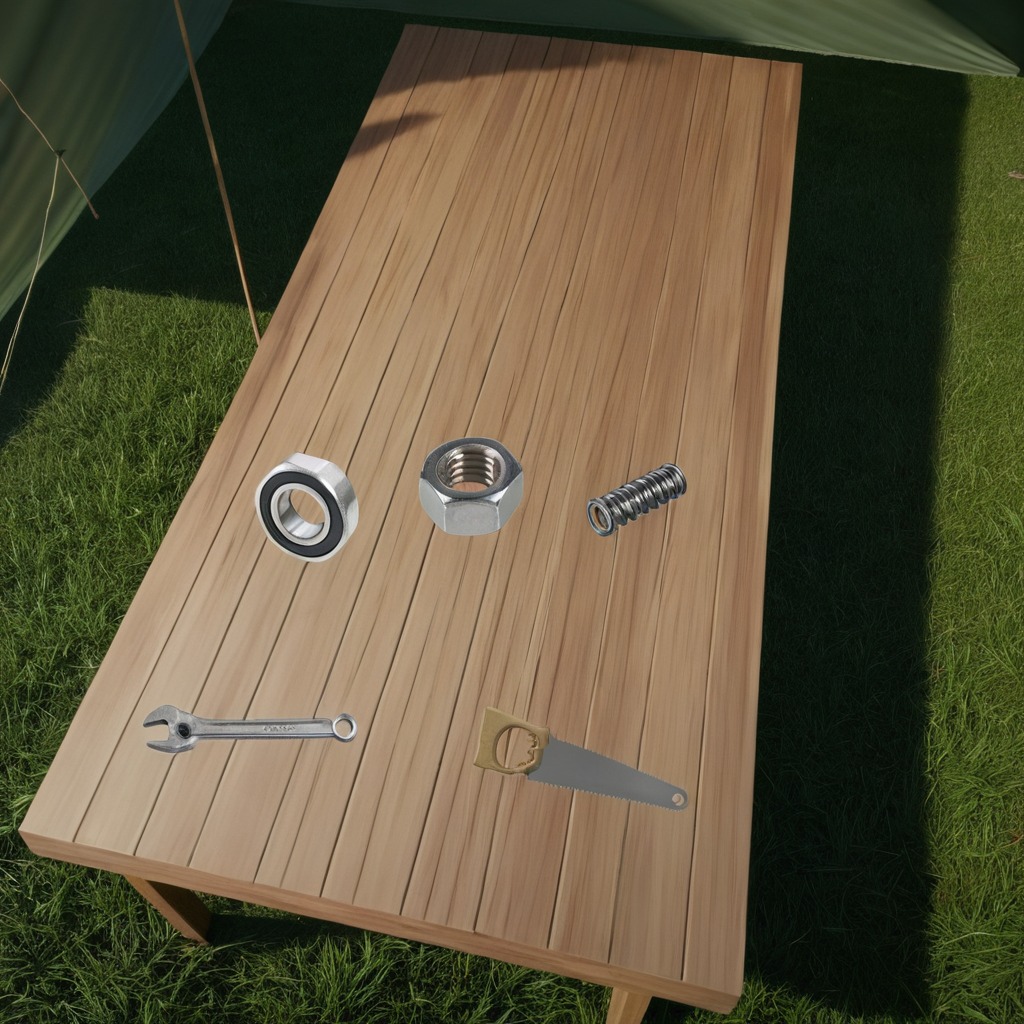
A ball bearing, a coiled metal spring, a saw, a metal nut, and a wrench are lying on the wooden table.